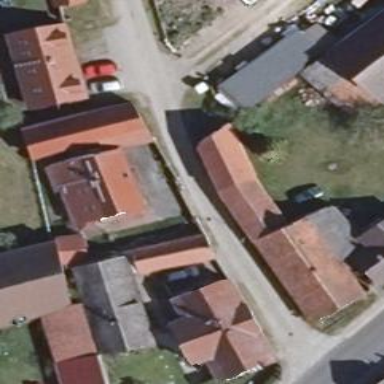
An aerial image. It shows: Residential driveway.